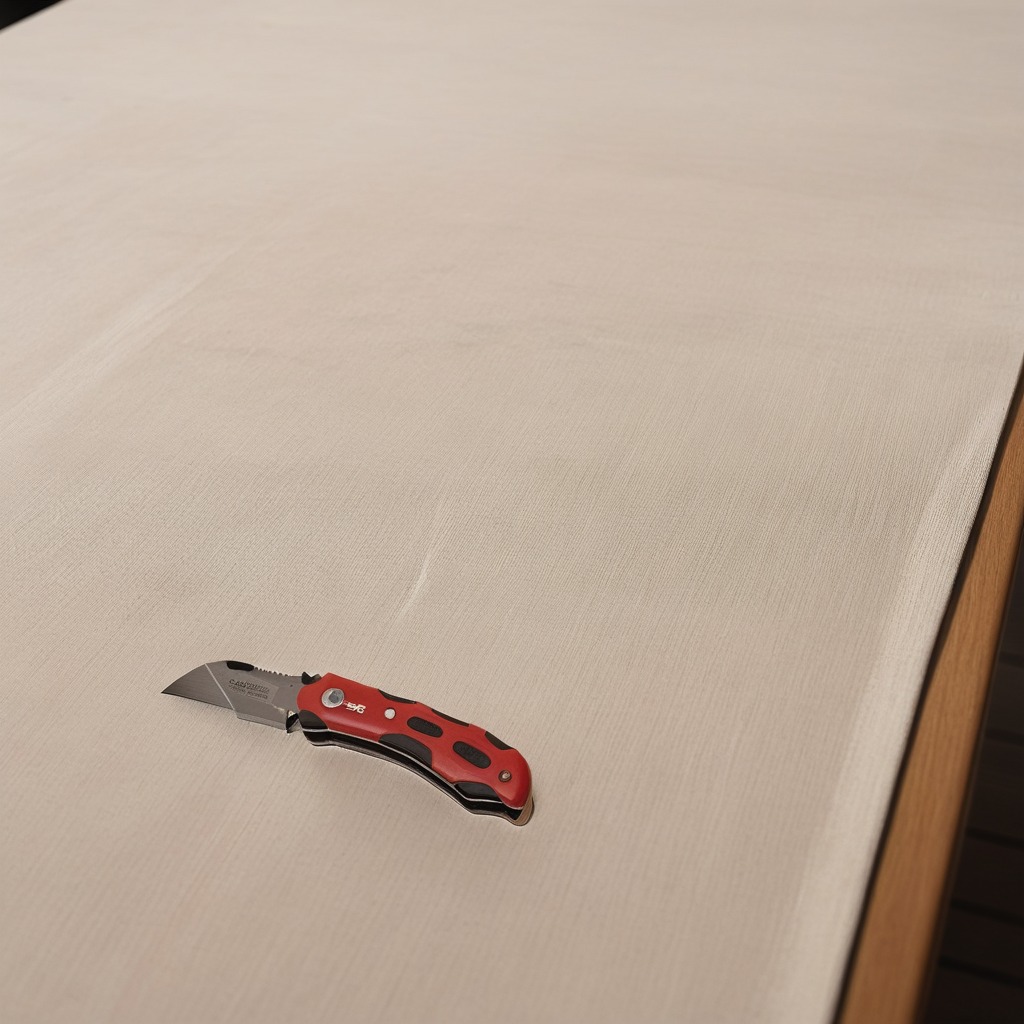
A utility knife lies on a wooden table in an outdoor workshop during daytime bright natural light soft shadows worn but beneath the cloth.